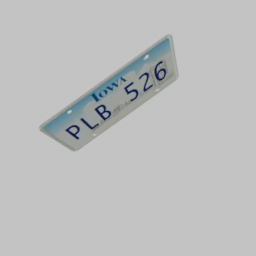
Label: mechanical